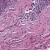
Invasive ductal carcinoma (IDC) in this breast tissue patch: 0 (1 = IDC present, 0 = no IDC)